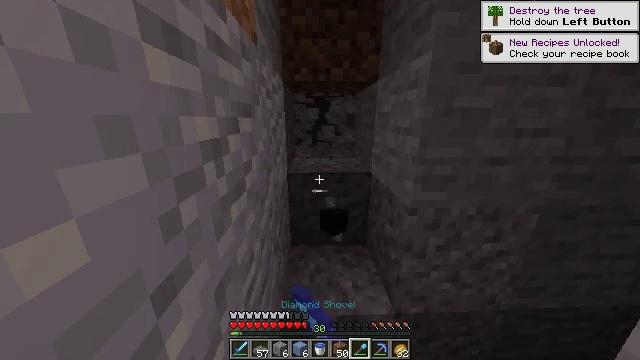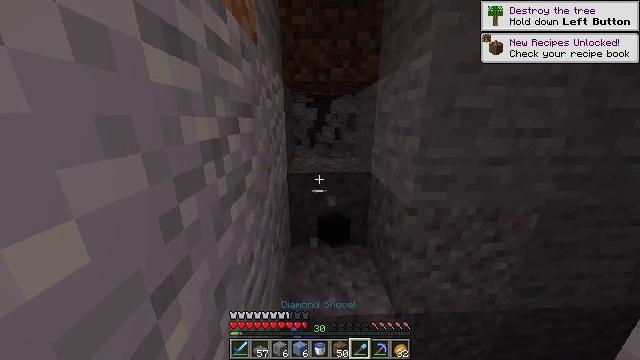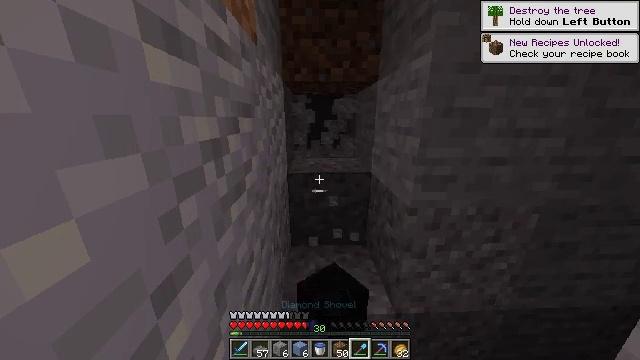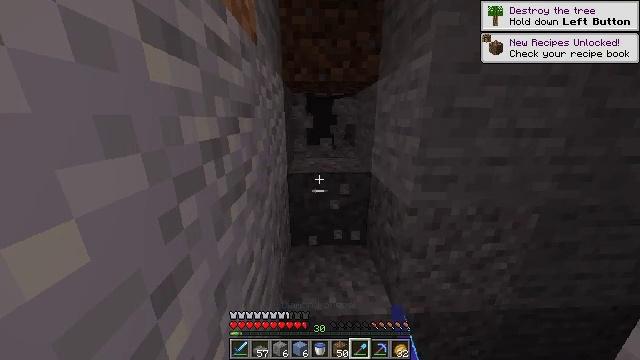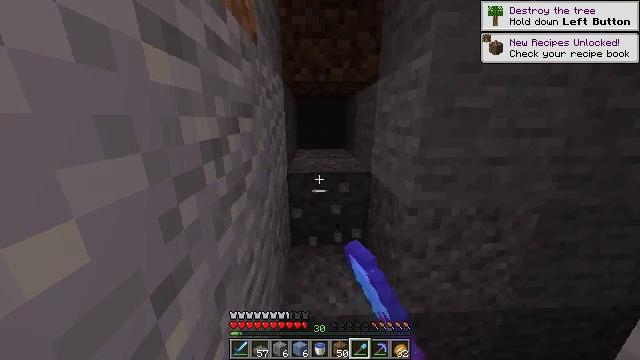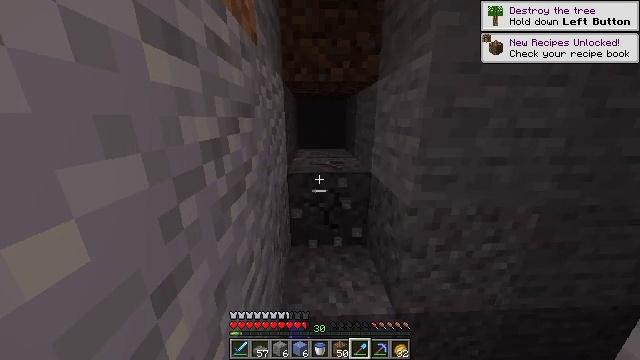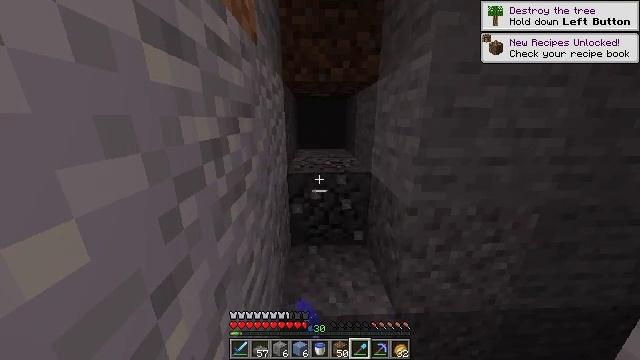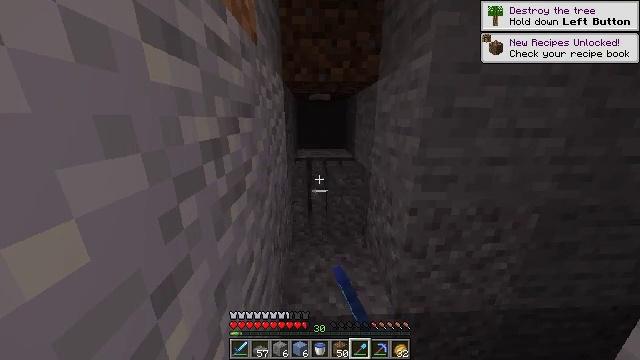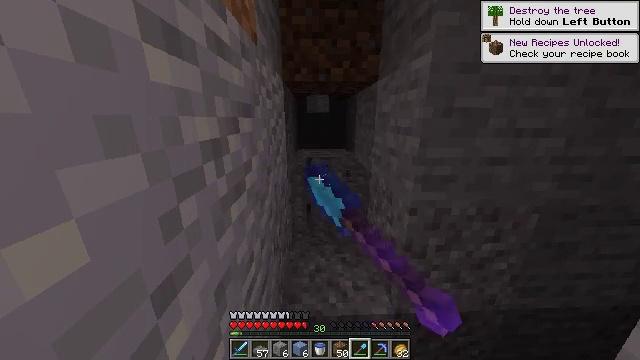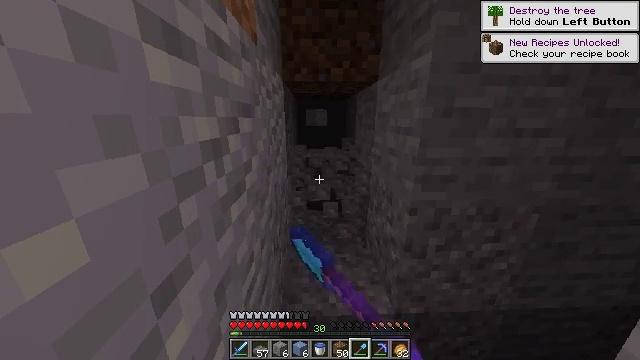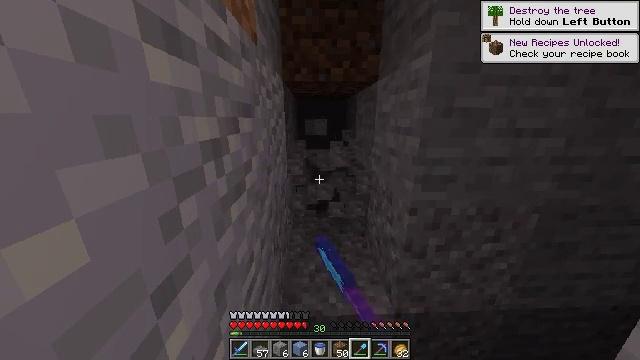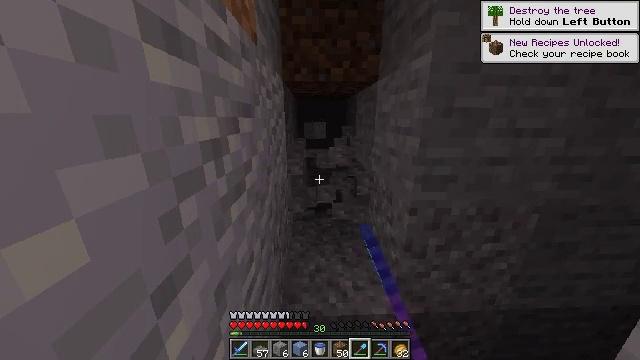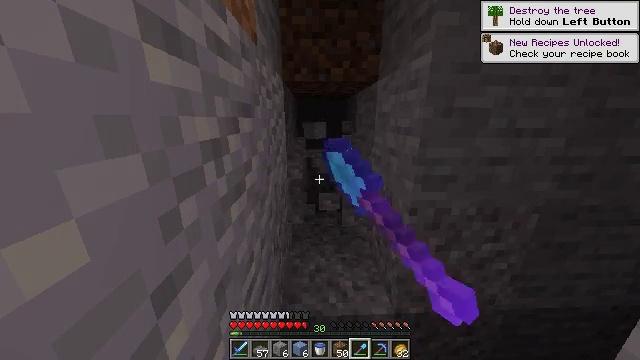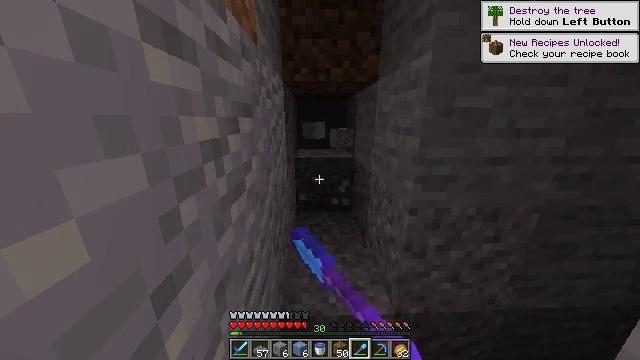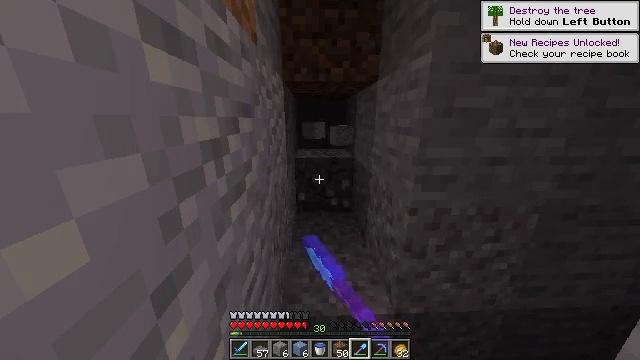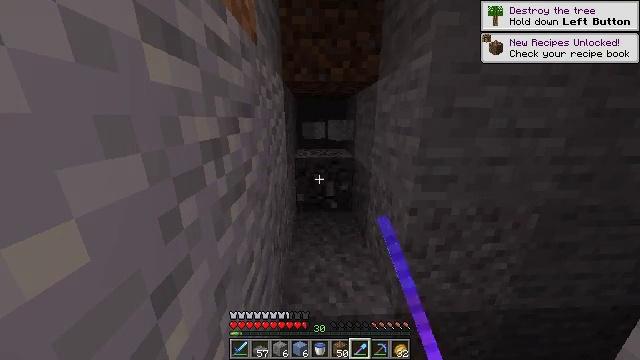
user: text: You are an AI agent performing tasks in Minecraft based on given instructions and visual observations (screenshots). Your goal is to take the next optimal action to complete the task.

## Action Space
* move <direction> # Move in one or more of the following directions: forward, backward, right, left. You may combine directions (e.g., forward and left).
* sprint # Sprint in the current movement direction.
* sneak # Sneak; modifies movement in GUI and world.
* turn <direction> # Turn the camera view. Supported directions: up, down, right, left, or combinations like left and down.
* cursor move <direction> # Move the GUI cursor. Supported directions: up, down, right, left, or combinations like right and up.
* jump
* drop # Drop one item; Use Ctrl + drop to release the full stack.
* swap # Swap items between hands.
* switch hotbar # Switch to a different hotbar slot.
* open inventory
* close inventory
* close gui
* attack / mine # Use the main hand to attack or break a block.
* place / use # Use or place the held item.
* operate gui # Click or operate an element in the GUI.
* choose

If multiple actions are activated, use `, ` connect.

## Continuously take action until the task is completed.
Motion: motion action
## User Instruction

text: Break the gravel block.
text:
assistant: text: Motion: attack / mine
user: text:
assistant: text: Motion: attack / mine
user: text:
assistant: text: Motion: attack / mine
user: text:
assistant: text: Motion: attack / mine
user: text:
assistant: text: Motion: attack / mine
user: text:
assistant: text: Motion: attack / mine
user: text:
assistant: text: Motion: attack / mine
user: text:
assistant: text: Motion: attack / mine
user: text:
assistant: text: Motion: attack / mine
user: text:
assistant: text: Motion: attack / mine
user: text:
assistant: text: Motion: attack / mine
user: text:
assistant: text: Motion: attack / mine
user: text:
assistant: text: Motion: attack / mine
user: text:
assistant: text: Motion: attack / mine
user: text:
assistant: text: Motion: attack / mine
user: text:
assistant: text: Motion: attack / mine
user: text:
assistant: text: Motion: attack / mine
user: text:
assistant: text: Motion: attack / mine
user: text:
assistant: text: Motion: attack / mine
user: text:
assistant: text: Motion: attack / mine
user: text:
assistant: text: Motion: move forward
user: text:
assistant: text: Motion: move forward, turn down
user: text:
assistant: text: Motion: move forward, turn down, jump
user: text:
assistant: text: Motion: move forward, jump
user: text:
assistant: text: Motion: move forward, jump
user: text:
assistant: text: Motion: move forward, turn right and up, jump
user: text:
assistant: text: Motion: move forward, turn right and up, jump
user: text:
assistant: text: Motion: move forward, turn right and up, jump
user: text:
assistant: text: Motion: move forward, turn right and up
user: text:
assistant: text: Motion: turn right and up